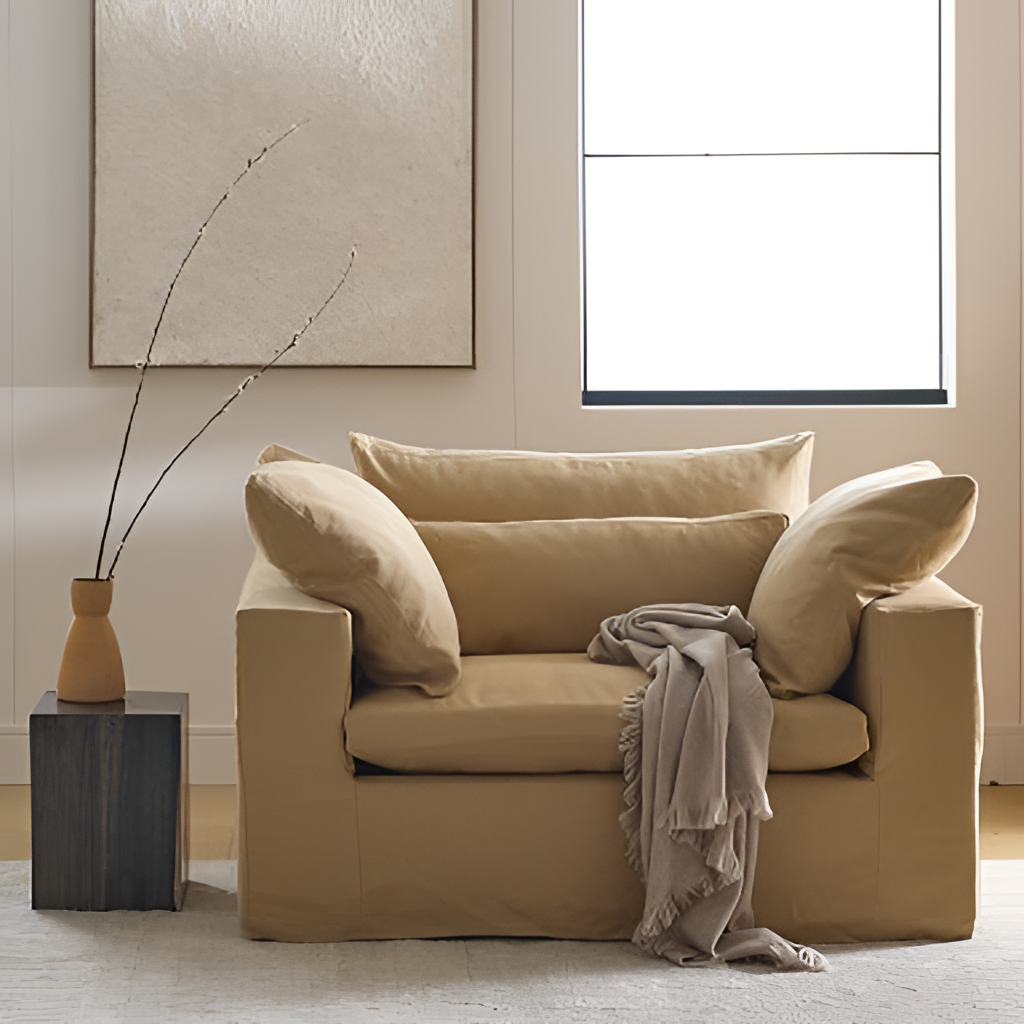
fabric armchair, living room, contemporary, cream paint wallpaper, with solid pattern, wood flooring, with plank pattern